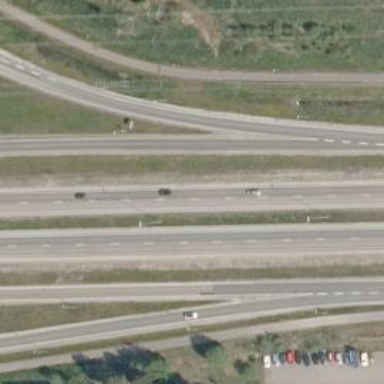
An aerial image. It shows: Asphalt road classified as trunk highway.